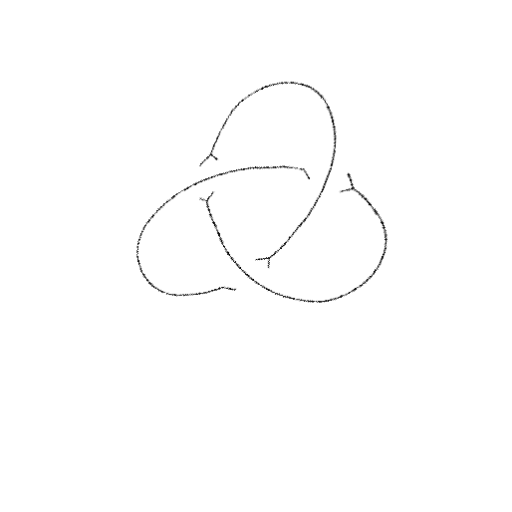
Crossing number: 3